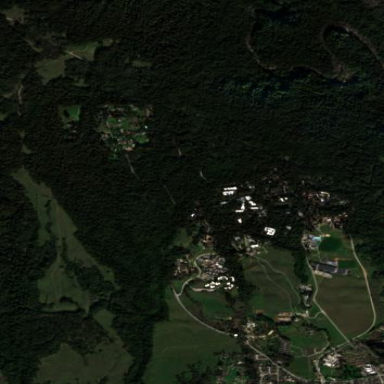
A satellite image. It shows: University.